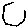
Label: hexagon